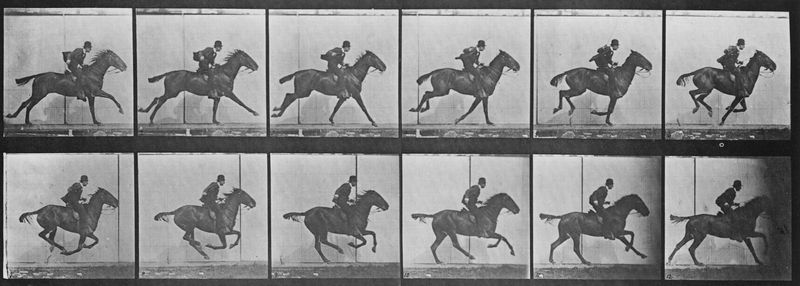
Titel: Daisy mit Reiter
Künstler: Eadweard Muybridge
Schlagwörter: dunkel, kopf, mann, weiß, bewegung, grau, hell, hut, männer, rücken, schwarz, straße, zeichnung, tier, anzug, wand, anatomie, geschichte, mensch, bild, wind, boden, person, ohren, pferd, pferde, reiter, beine, huf, hufe, mähne, reiten, ritt, sattel, schwanz, schweif, sprung, zügel, bilder, fotos, studie, laufen, gris, homme, momentaufnahme, foto, fotografie, photographie, symmetrisch, schwarz-weiss, noir, chapeau, lauf, rennen, hufen, photo, negativ, serie, weß, film, kino, pferderennen, blanche, halfter, zaum, zeit, fotographie, abfolge, einzelbilder, szenen, cheval, tritt, zwölf, chevaux, galopp, pferdeschwanz, trab, courir, mouvement, jockeys, bewegungsstudie, bildfolge, jockey, verfahren, sequenz, bewegungsstudien, aufnahmen, ablauf, fotografien, photos, hommes, chevalier, animal, strip, dias, fotoserie, muybridge, sequenzen, negative, retro, pfert, fotoreihe, seriell, fotostrecke, daumenkino, einzelbild, gangart, filmaufnahme, hinterfüße, vorderfüße, um, 12, noir et blanch, e, slowmotion, galoppp, blanch, pferd kino, mulbridge, ecquipage, series, dos de cheval